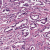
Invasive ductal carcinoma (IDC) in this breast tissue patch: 1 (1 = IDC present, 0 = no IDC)